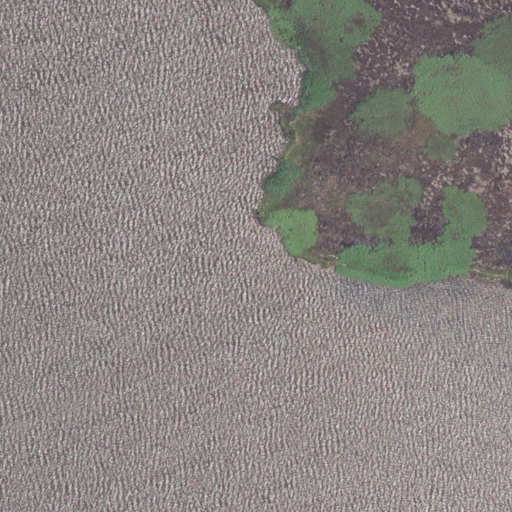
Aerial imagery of cape in North Carolina named Wolf House Point containing open water and herbaceous wetlands